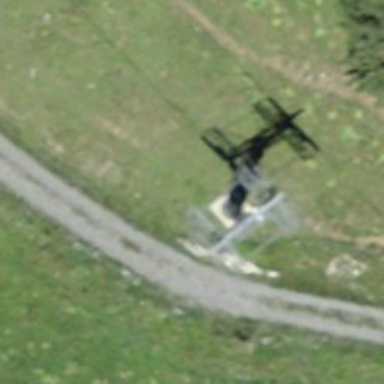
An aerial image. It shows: Pylon used for aerialway.